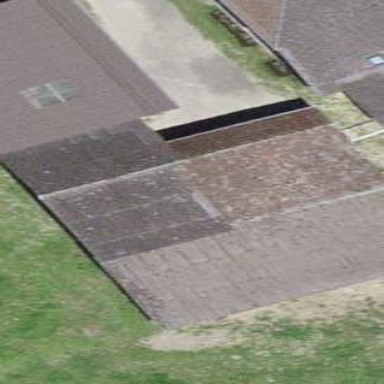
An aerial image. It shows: Rural barn.